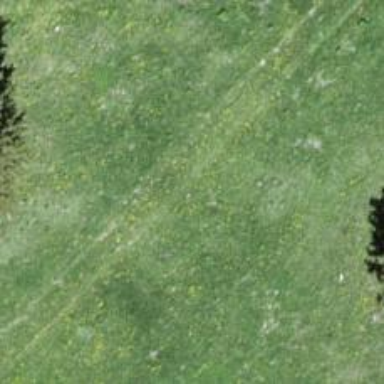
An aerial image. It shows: Grass track with grade 5 tracktype.